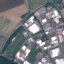
Label: Industrial